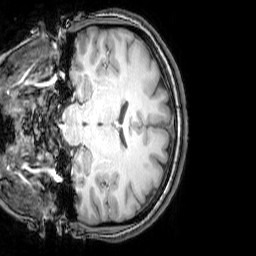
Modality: T1w
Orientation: coronal
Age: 21
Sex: female
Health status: healthy
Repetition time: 0.081 s
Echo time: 0.037 s